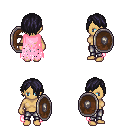
a pixel art fantasy rpg character, female body template, human, tanned skin, pink tattered cape, metal pants, raven bangs hairstyle, shield, four views (front, back, left, right), 2x2 character sprite sheet, small pixel art, hard edges, no anti-aliasing